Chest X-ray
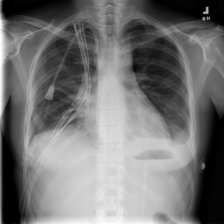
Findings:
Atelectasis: negative
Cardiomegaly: negative
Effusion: positive
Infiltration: negative
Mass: negative
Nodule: negative
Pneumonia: negative
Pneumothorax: negative
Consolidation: negative
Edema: negative
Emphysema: positive
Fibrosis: negative
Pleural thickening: negative
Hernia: negative